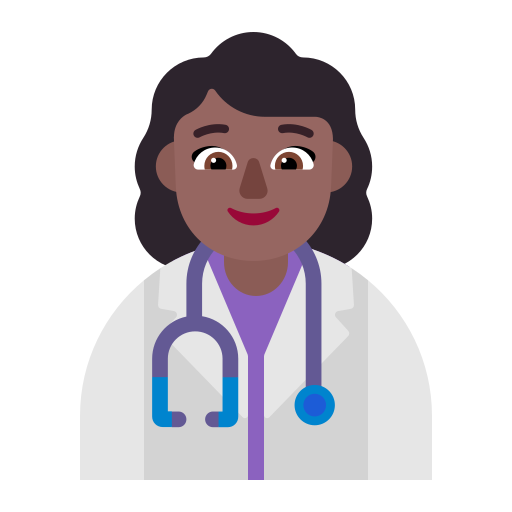
woman health worker flat  dark